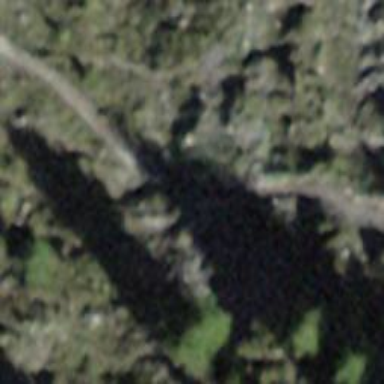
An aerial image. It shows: Hiking trail.